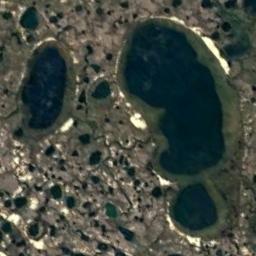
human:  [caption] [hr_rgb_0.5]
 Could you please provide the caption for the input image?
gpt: The lake in the picture is surrounded by green fields .

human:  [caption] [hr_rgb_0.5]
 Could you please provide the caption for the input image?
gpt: There are many lakes of different shapes and sizes .

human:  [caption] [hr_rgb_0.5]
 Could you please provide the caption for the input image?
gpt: Some lakes of different sizes are dark blue .

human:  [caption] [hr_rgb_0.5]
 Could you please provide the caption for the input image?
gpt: There is a group of irregular blue lakes on the brown ground .

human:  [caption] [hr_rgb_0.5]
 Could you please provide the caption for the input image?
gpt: There are many lakes with some white sand around .